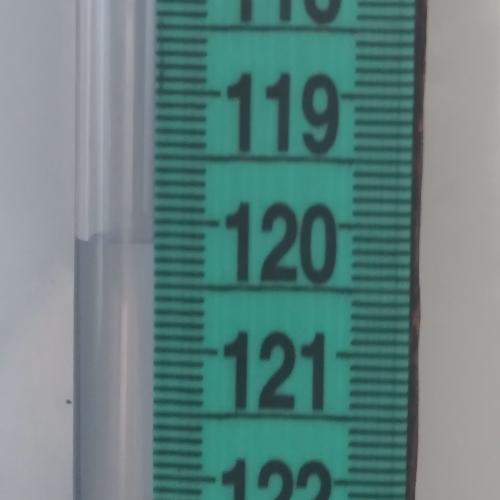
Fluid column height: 120.2 cm